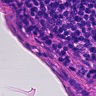
Metastatic tissue present: yes